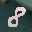
Label: 8